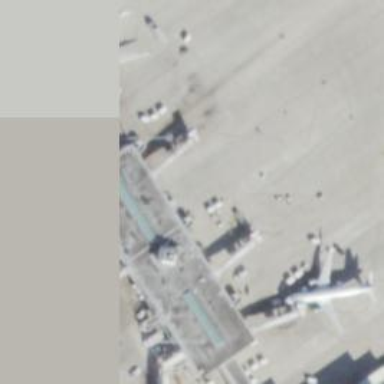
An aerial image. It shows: Airport gate.